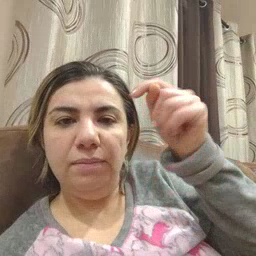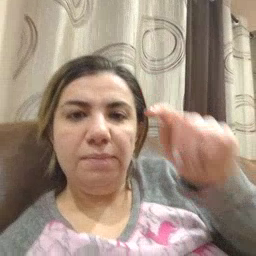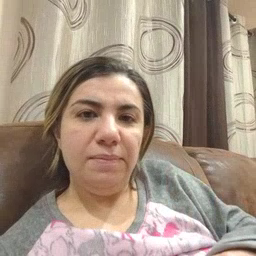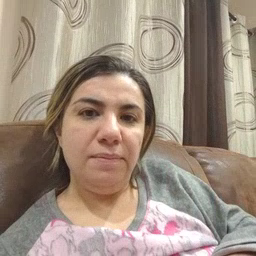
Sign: toy